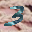
Label: 3